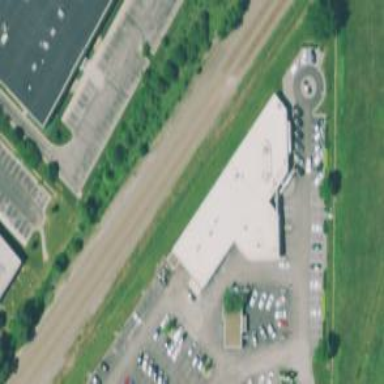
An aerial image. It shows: Car shop building.